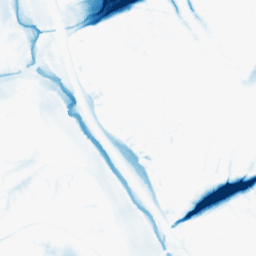
Category: morphological
Decomposition family: morphological
Decomposition parameters: operation: closing
size: 20
Upsampling method: bicubic_3x
Upsampling parameters: scale: 3
Upsampling scale: 3